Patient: sex F, age 63
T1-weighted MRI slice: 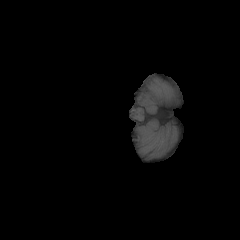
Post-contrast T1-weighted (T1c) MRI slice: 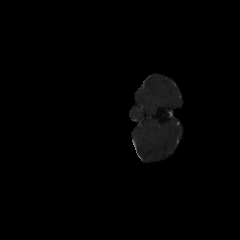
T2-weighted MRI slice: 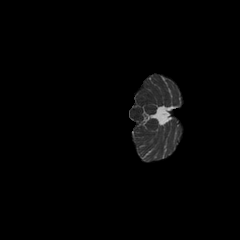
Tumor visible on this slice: no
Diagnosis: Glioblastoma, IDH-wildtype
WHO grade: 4